Aerial crown-view tile of a tropical tree (Barro Colorado Island, Panama), acquired 20250317:
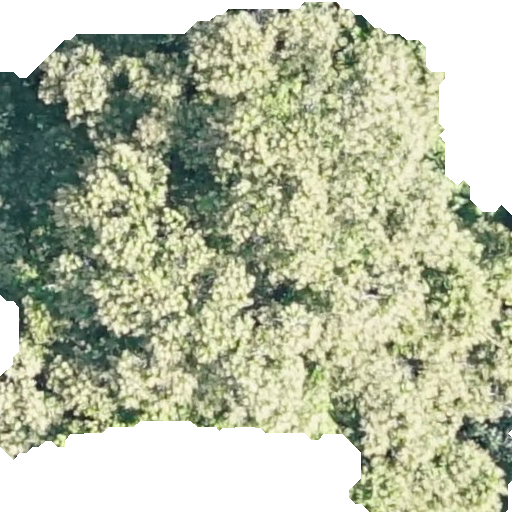
Species: Anacardium excelsum
GBIF accepted scientific name: Anacardium excelsum
Crown area: 352.081 m²